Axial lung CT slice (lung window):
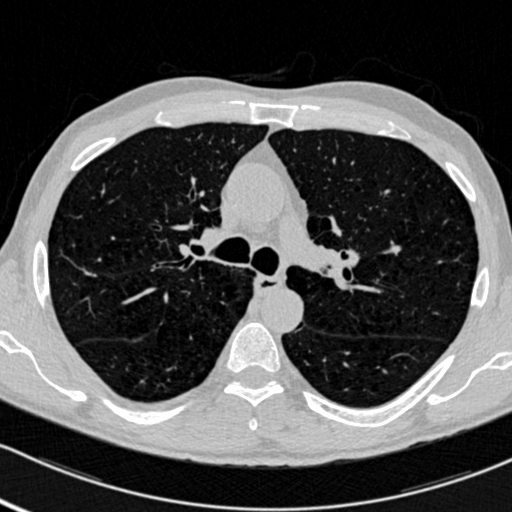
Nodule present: no